Question: I have an image which is like a chess board with 4 colors (Black, white, Red, Blue). I have to convert this image to a matrix of numbers: 1 for white, 2 for black, 3 for red so on.
For example the image:

should be converted to the matrix:
'''
[[1,2,1,2,1,2...]
[2,1,2,1,2,1...]
...]
'''
I'd prefer a solution in python.
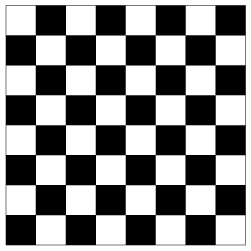
Answer: I am not sure about SVG Images but lets suppose you have an image format readable by PIL (e.g. GIF, TIFF, JPEG, BMP, ...). Then you can read it using PIL like that:
'''
import Image
img = Image.open("Chess_Board.bmp")
'''
Now we want do do <URL>:
'''
quantized = img.convert('P', palette=Image.ADAPTIVE, colors=4)
'''
Next I suppose we convert it to numpy for easier access of the individual pixels. Then we do numpy magic to count how many go into one block:
'''
import numpy as np
a = np.array(quantized)
blockLengthX = np.argmin(a[0]==a[0,0])
blockLengthY = np.argmin(a[:,0]==a[0,0])
'''
After that it is easy. We just access the array using stepsize blockLengthX for cols and blockLengthY for rows:
'''
result = a[::blockLengthX, ::blockLengthY]
'''
Of course this assumes all of your blocks are the same size.
Here is the complete program for easier copy and paste. I also shortened a bit:
'''
import Image
import numpy as np
img = Image.open("Chess_Board.bmp")
a = np.array(img.convert('P', palette=Image.ADAPTIVE, colors=4))
blockLengthX = np.argmin(a[0]==a[0,0])
blockLengthY = np.argmin(a[:,0]==a[0,0])
result = a[::blockLengthX, ::blockLengthY]
'''